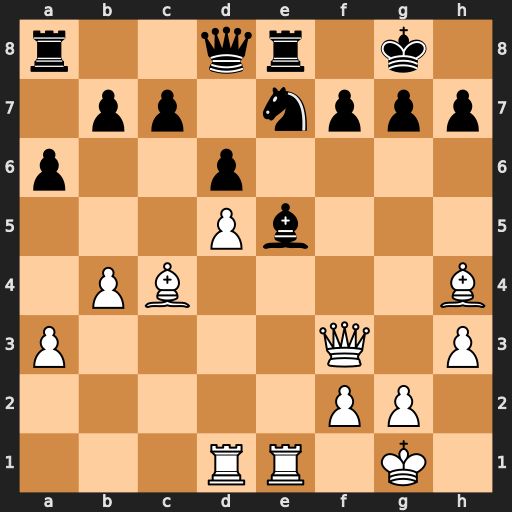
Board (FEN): r2qr1k1/1pp1nppp/p2p4/3Pb3/1PB4B/P4Q1P/5PP1/3RR1K1
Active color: w
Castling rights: -
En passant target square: -
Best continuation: Rxe5 dxe5 d6